Question: I get the following response from the server:
{"aster":"3","daffodil":"4","rose":"3","totalItems":10,"totalPrice":"31.90"}
<URL>
and, I want to put it in the table that will look like this:

The problem is that I do not know how to get values (for the "Quantity" column). This is my code:
'''
function processServerResponse(data) {
if (data.products.length > 0) {
$("#orderForm").hide();
$("#summaryForm").show();
var html = '';
$.each(data.products, function(key, value) {
html += "<tr><td>"+value.name+"</td><td>"+?????+"</td></tr>"
});
$(html).appendTo("tbody");
$("#totalItems").text(data.totalItems);
$("#totalPrice").text(data.totalPrice);
}
'''
}
Before that, this is how my $.ajax looks like (it's bigger code, ):
'''
$("#orderForm button").click(function (e) {
e.preventDefault();
var formData = $("#orderForm").serialize();
$("#popup").show();
$("body *").not("#popup").css("opacity", 0.5);
$("input").prop("disabled", true);
$.ajax({
url: "http://localhost/",
type: "post",
data: formData,
dataType: "json",
dataFilter: function(data, dataType) {
primljeniOdgovor = $.parseJSON(data);
var cleanData = {
totalItems: primljeniOdgovor.totalItems,
totalPrice: primljeniOdgovor.totalPrice
};
delete primljeniOdgovor.totalItems;
delete primljeniOdgovor.totalPrice;
cleanData.products = [];
for (prop in primljeniOdgovor) {
cleanData.products.push({
name: prop,
quantity: data[prop]
})
}
return cleanData;
},
converters: {
"text json": function(data) {
return data;
}
},
success: function(data) {
processServerResponse(data);
},
complete: function() {
setTimeout(function() {
$("#popup").hide();
$("body *").not("#popup").css("opacity", 1);
$("input").prop("disabled", false);
}, 1500);
}
});
})
'''
I get the name from that response by value.name , but I have no idea how to get that value (quantity)?
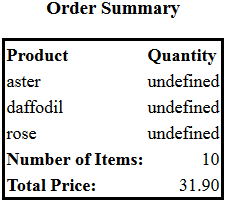
Answer: There is an error in your code.
It must be
'''
cleanData.products.push({
name: prop,
quantity: primljeniOdgovor[prop] //not data[prop]
})
'''
and not 'quantity: data[prop]'. 'data' is only an unparsed String object. 'primljeniOdgovor' is the parsed Object that contains the property values.
See <URL>